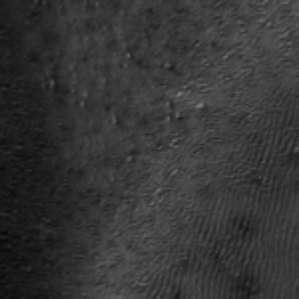
Label: frost